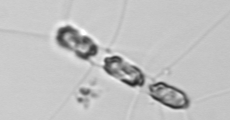
Label: Chaetoceros_didymus